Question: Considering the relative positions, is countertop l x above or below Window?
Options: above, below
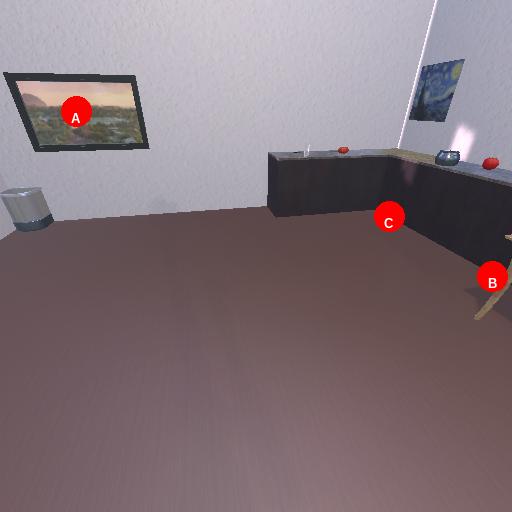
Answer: above